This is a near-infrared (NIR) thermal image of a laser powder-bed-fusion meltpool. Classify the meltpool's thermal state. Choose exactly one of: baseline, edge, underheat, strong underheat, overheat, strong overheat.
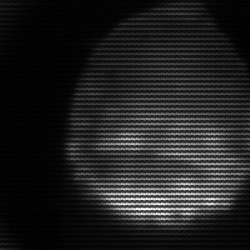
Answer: edge